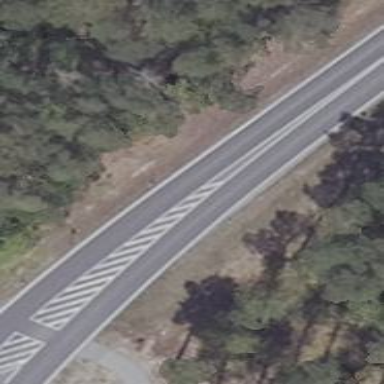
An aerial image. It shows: Tertiary road with asphalt surface.